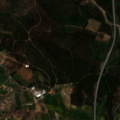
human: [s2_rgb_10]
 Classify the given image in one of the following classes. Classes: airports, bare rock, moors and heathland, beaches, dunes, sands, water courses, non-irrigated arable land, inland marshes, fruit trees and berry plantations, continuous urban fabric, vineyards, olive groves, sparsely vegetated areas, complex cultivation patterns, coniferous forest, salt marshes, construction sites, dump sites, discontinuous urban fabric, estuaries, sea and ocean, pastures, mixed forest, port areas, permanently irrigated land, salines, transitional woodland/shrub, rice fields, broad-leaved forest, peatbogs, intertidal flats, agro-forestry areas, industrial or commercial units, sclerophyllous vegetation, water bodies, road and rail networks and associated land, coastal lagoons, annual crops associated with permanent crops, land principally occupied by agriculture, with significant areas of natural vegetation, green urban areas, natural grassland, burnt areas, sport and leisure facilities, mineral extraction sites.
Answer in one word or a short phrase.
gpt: olive groves, land principally occupied by agriculture, with significant areas of natural vegetation, broad-leaved forest, mixed forest, transitional woodland/shrub